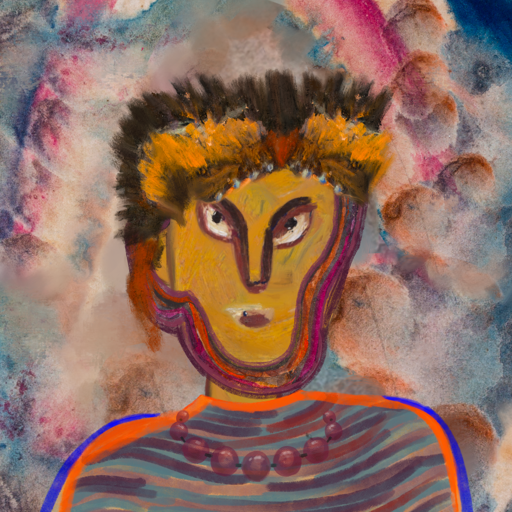
Background: Rupkatha, Head And Neck Front: After_Raid, Face Front: After_Raid, Bust: Experience, Hair Front: Hypocrite, Head Accessory: Gypsy_Queen, Second Necklace: Blank, Necklace: Irani_2, Baby: Blank